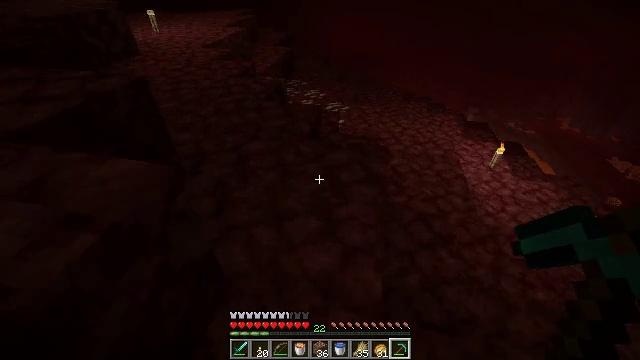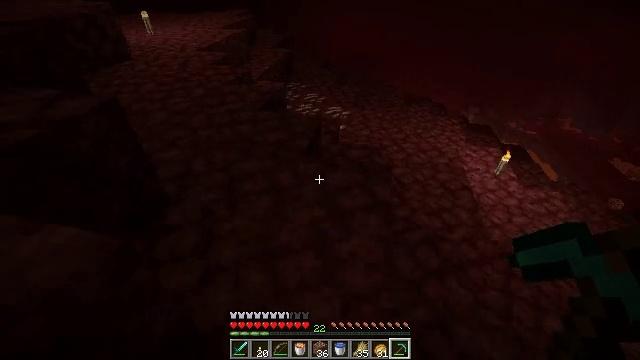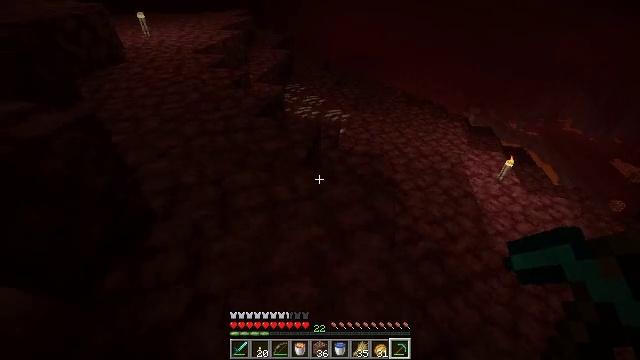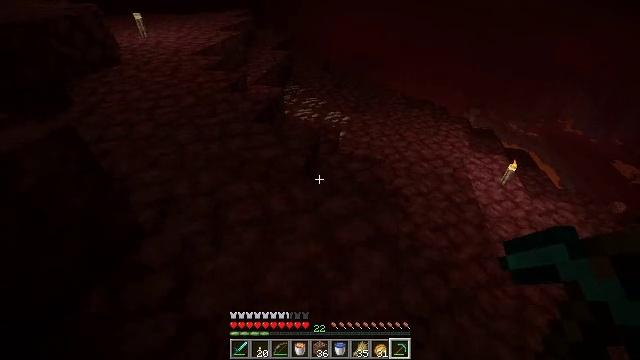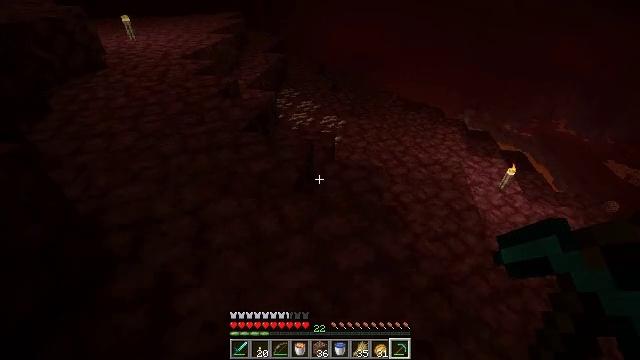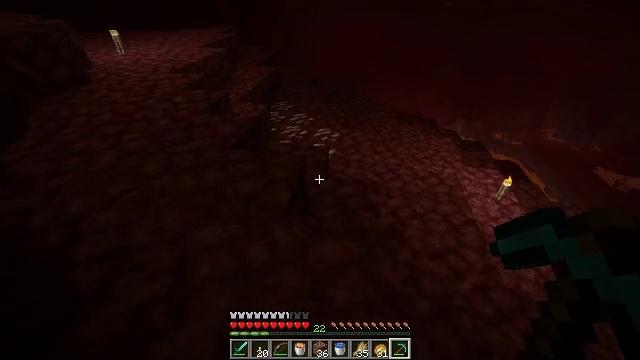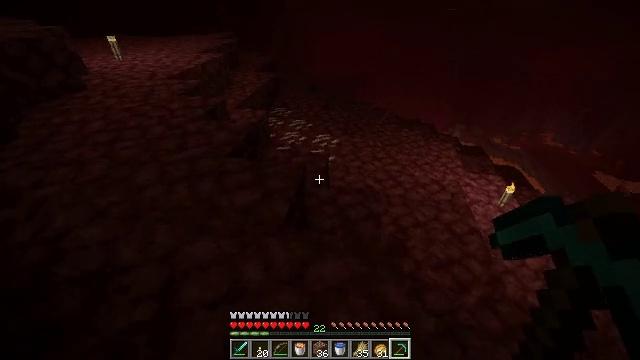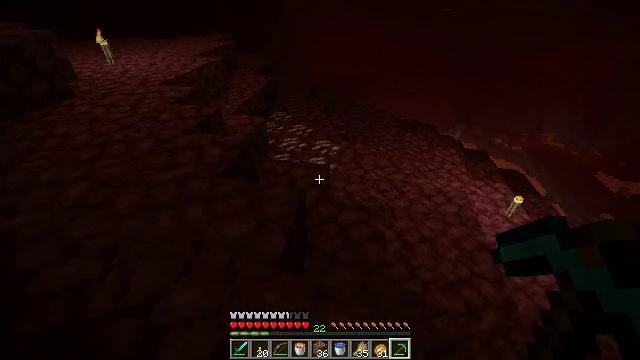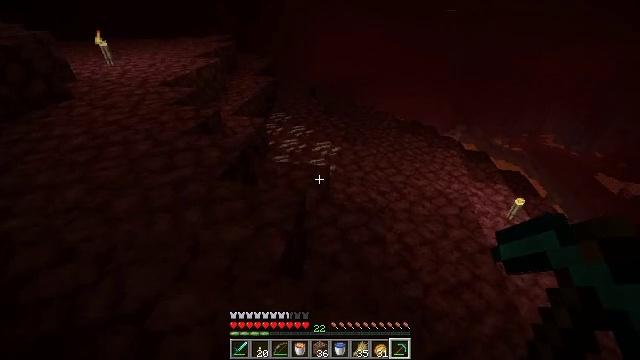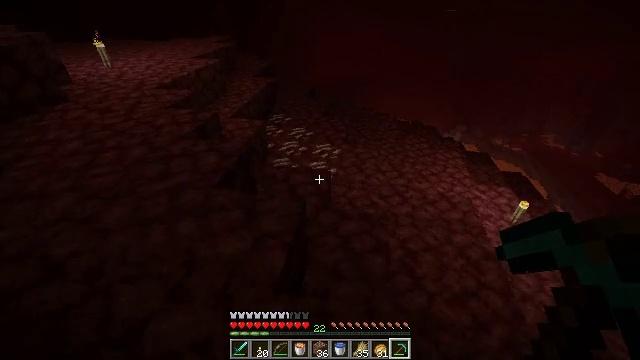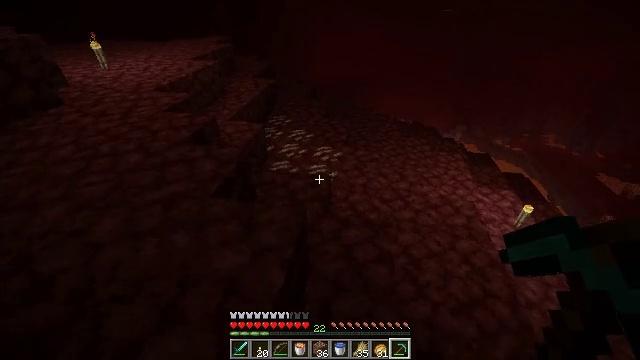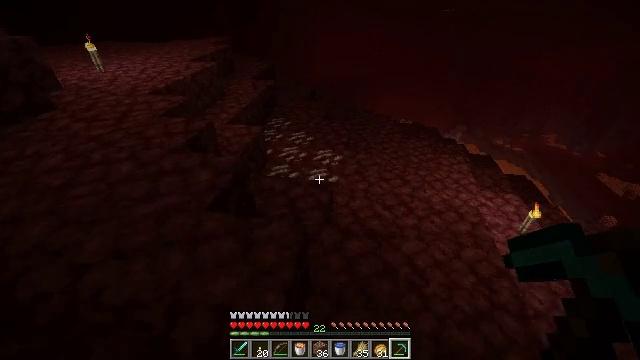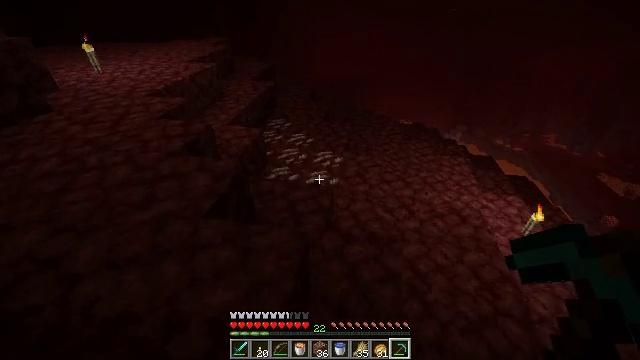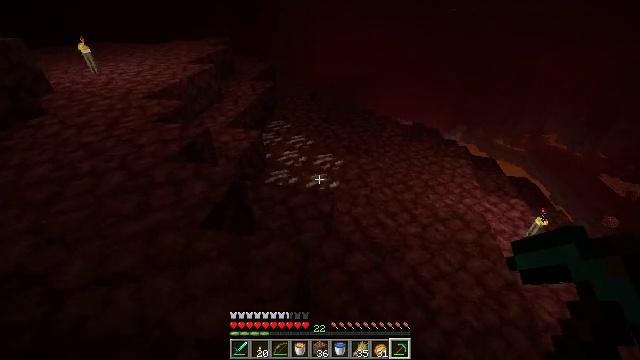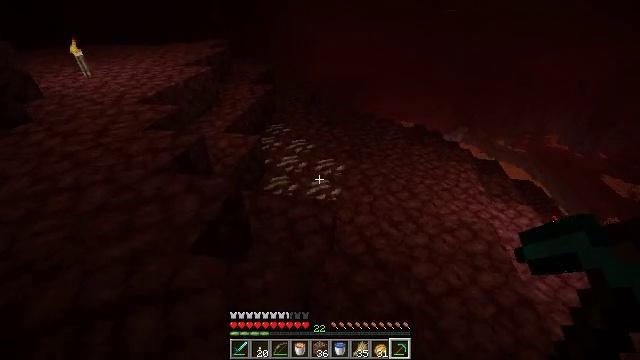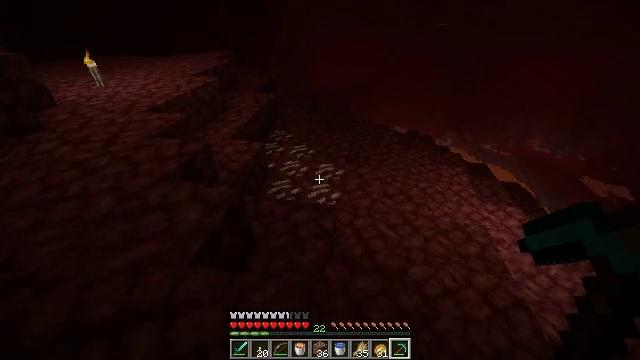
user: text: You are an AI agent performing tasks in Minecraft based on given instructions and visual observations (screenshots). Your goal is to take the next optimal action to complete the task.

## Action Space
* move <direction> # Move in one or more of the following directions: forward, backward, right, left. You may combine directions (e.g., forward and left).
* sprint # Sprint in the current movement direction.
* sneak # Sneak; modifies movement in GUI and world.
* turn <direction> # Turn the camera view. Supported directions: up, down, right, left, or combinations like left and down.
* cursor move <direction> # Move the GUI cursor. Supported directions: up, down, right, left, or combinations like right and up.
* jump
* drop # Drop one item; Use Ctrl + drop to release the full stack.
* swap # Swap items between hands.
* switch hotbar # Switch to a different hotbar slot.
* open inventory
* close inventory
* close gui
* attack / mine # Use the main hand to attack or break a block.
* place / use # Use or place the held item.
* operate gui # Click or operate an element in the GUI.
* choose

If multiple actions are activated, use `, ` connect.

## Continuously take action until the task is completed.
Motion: motion action
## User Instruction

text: Extract nether quartz by breaking the ore.
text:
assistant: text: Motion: move forward
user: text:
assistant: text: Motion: move forward
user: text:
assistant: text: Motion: move forward
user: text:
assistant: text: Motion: move forward, turn right
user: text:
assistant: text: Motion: move forward, turn right and up
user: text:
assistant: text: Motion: move forward, turn up
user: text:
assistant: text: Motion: move forward
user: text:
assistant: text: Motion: no_op
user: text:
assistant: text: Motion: no_op
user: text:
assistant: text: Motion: move forward
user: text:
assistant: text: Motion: move forward
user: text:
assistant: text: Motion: move forward
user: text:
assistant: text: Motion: no_op
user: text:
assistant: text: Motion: move forward
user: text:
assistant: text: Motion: move forward
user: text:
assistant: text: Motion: move forward and move right
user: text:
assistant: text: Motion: move forward and move right
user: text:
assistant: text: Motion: move forward and move right, turn left
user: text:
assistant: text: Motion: move forward and move right, turn left
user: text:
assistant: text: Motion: move forward and move right, turn left and down
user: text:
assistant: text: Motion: move forward and move right, turn left
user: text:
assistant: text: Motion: move forward and move right, turn left and down
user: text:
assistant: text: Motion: move forward and move right, turn left and down
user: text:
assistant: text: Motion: move forward and move right, turn left and down
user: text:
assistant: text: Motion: move forward and move right, turn left and down
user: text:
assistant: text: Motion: move forward and move right, turn left
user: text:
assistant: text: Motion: move forward and move right
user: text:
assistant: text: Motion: move right
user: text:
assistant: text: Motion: no_op
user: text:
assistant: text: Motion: no_op